Question: I have been trying to decipher what this output means, but I just can't seem to figure it out. Does anybody know what is going on here?

I have even tried running the lines one by one and the errors only show up when the final line (show) is executed.
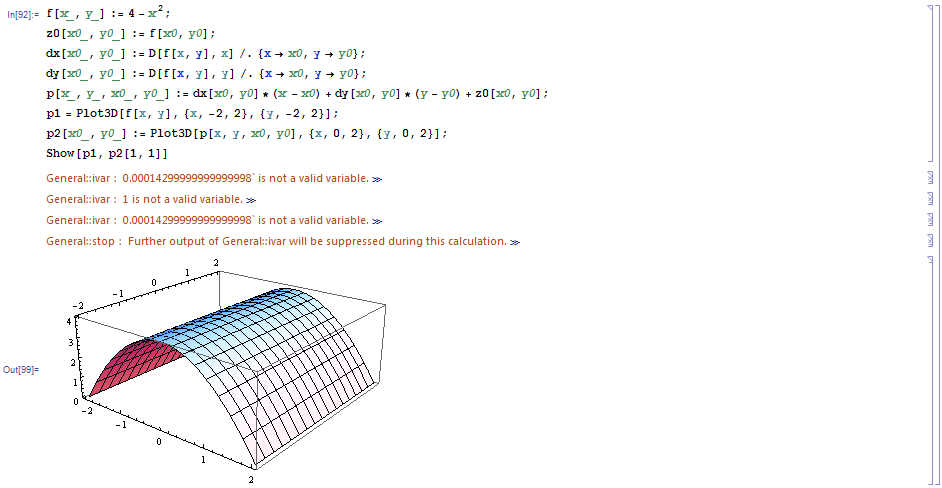
Answer: Stepping through the lines individually by themselves would not show you what is going on, you have to take apart the statement that is giving you the trouble: in this case, 'Show[p1, p2[1,1]'. By themselves, neither 'p1' nor 'Show' should give you trouble, which leads to the conclusion that it must be 'p2[1,1]'. This is born out by running that by itself, which generates the same error.
This generates an error because of how 'Plot', 'Plot3D', etc evaluate the function argument. In general, they essentially do a 'Replace' on the text of the function and may not expand function calls. A simple fix is to rewrite 'p2' as
'''
p2[x0_, y0_] := Plot3D[Evaluate[p[x, y, x0, y0]], {x, 0, 2}, {y, 0, 2}]
'''
which gets rid of the errors. 'Evaluate' ensures that function is evaluated symbolically before 'Plot3D' gets a hold of it avoiding any mishandling. I wish I had a better idea of when to use 'Evaluate' in these cases, but if in general if you are getting errors from a plotting function like these, then it is most likely mishandling the function.